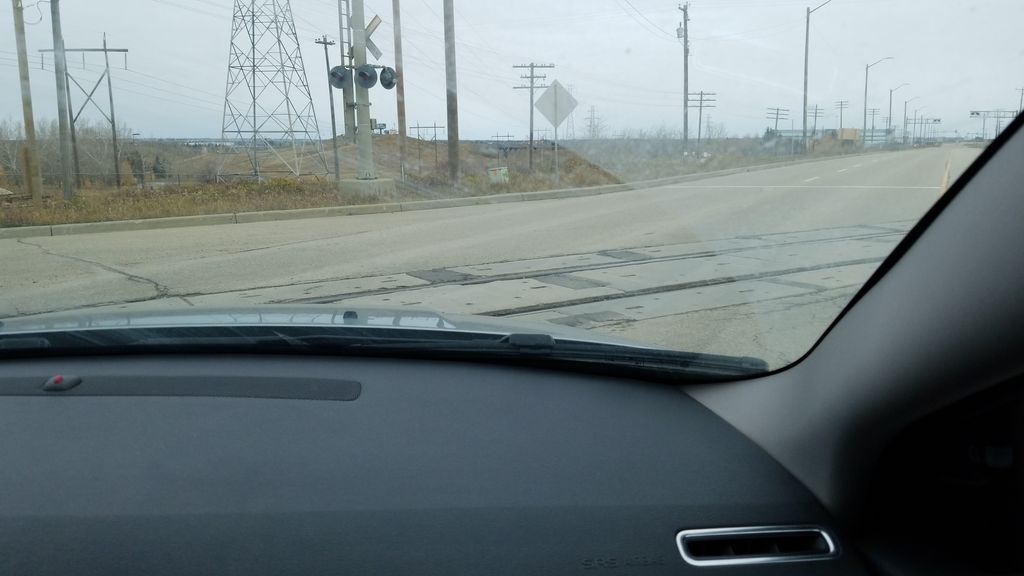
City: edmonton